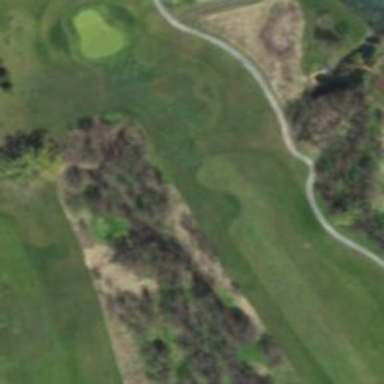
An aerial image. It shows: Grassy area designated as golf fairway.